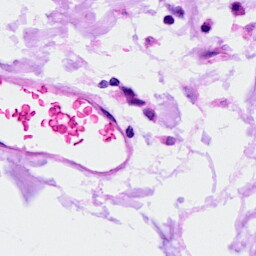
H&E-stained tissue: Ovarian